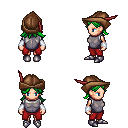
a pixel art fantasy rpg character, female body template, human, light skin, steel chest armor, red pants, green loose hair, leather cap, white cloth bracers, metal boots, four views (front, back, left, right), 2x2 character sprite sheet, small pixel art, hard edges, no anti-aliasing